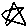
Label: star